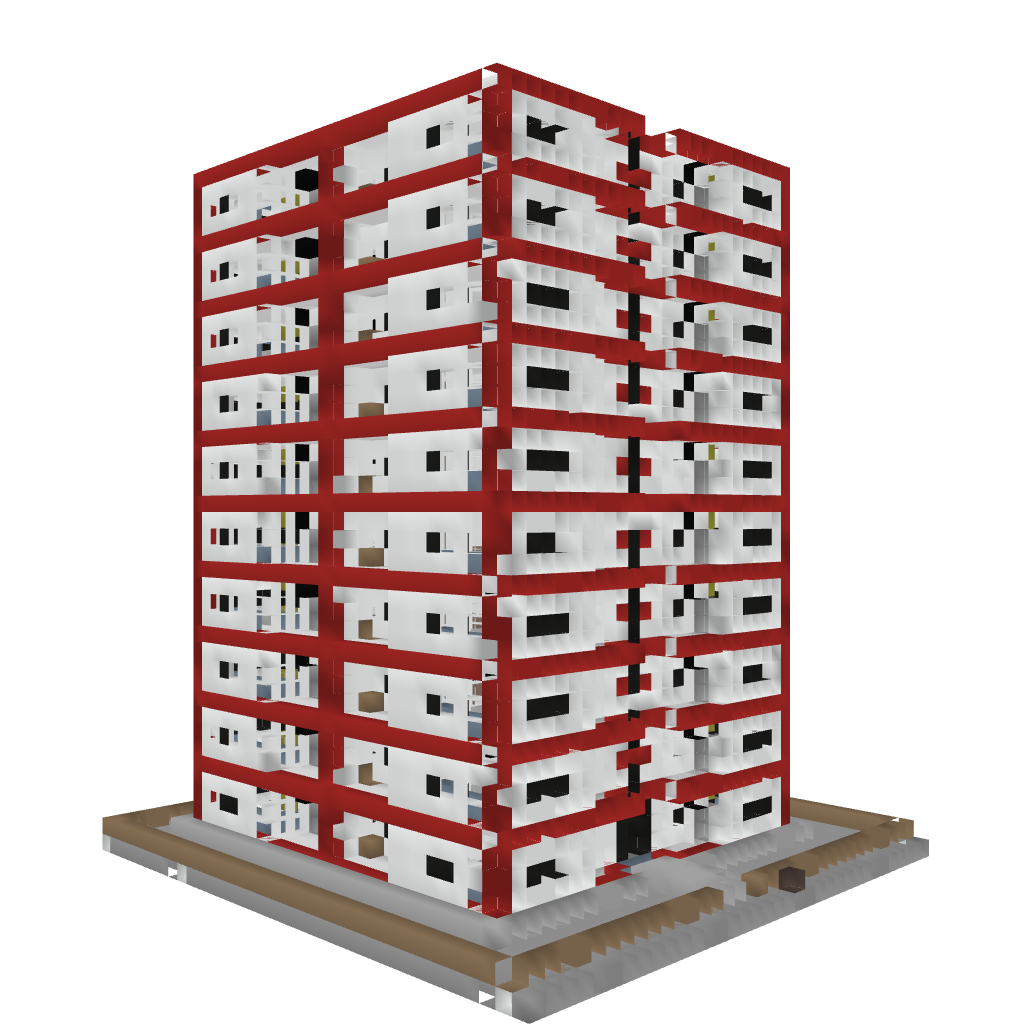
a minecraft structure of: Apartment House